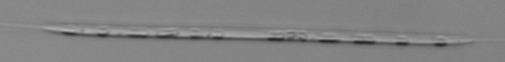
Label: Rhizosolenia